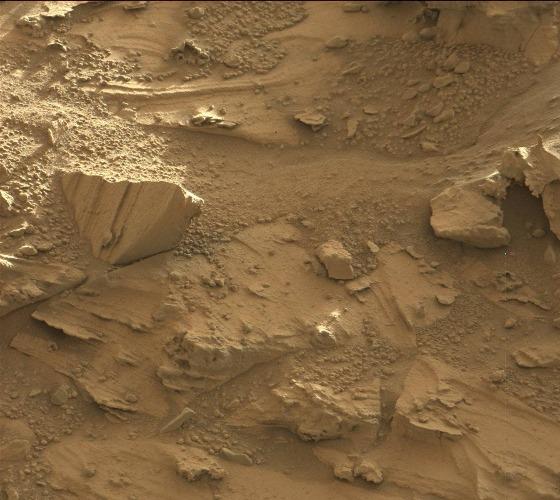
Terrain classes present: Bedrock, Gravel / Sand / Soil, Rock, Shadow